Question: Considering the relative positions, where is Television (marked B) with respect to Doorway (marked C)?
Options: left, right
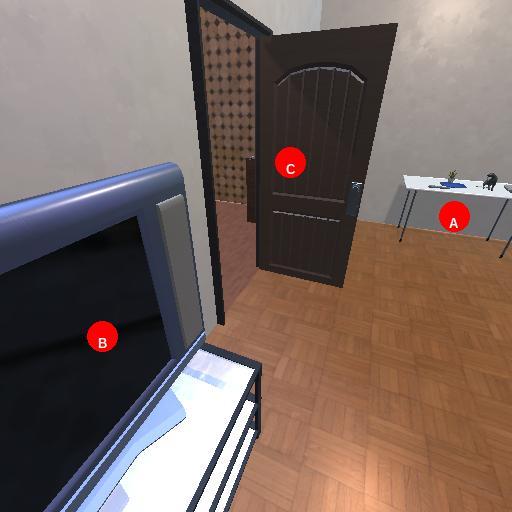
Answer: left